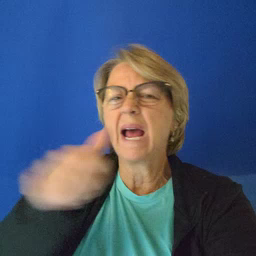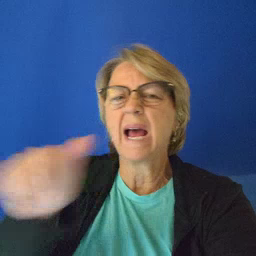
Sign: any